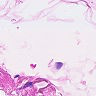
Metastatic tissue present: no